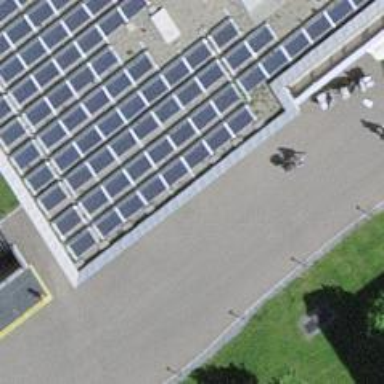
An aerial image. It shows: Bicycle parking area with wall loops.